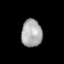
Tissue: lung
Cell type: Epithelial cells
Senescence score: 0.205
Nuclear area (px): 557
Mean DAPI intensity: 169.47